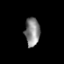
Tissue: prostate
Cell type: T cells
Senescence score: 0.2692
Nuclear area (px): 418
Mean DAPI intensity: 133.344